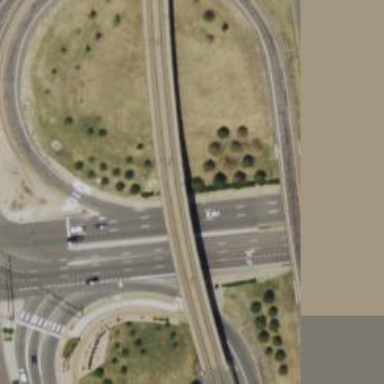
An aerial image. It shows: Bridge for light rail electrified with contact line.